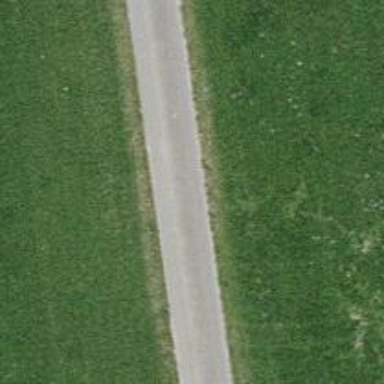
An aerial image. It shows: Unclassified road.